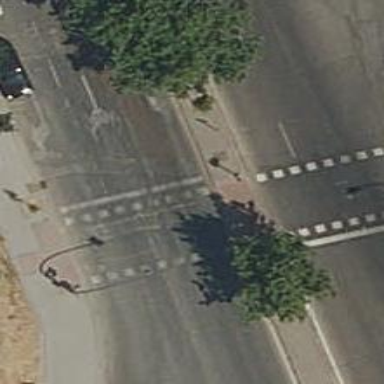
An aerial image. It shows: Road with traffic signals at the crossing.